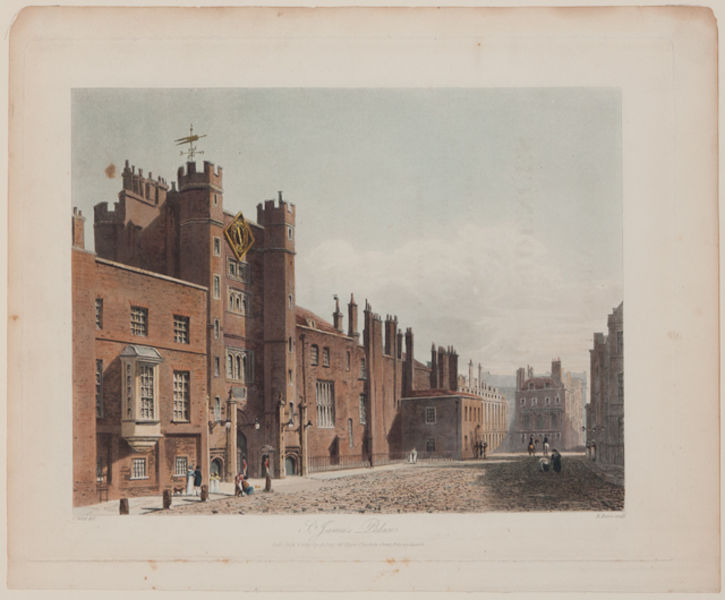
Titel: St. James' Palace
Künstler: Richard Gilson Reeve
Standort: Amherst (Massachusetts, USA)
Institution: Mead Art Museum, Amherst College
Schlagwörter: blau, himmel, mann, menschen, fenster, straße, gebäude, haus, stein, bild, turm, pflaster, türen, balcony, blue, men, oil, palace, people, red, window, figures, grey, painting, wall, windows, print, zinnen, foto, burg, türme, wappen, clouds, life, man, sky, stone, building, lane, street, tower, village, path, road, illustration, walking, flag, town, city, lamps, walls, brick, buildings, crest, horse, shield, chimney, chimneys, freu, stones, towers, amsterdam, cobble, cobbles, twon, weathercock, weather vane, gdansk, danzig, vane